Aerial crown-view tile of a tropical tree (Barro Colorado Island, Panama), acquired 20250124:
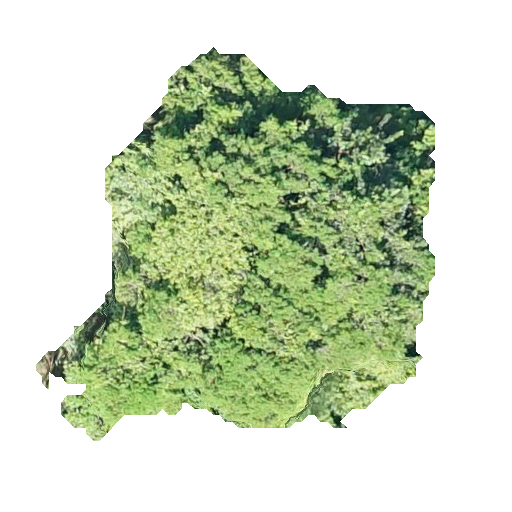
Species: Pouteria stipitata
GBIF accepted scientific name: Pouteria stipitata
Crown area: 157.241 m²